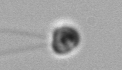
Label: flagellate